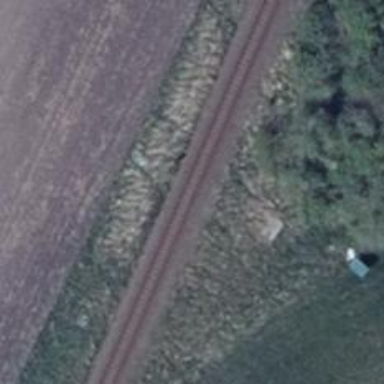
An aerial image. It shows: Solitary milestone along the railway.